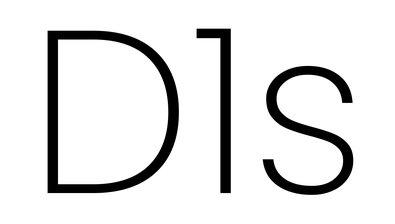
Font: Poppins-ExtraLight